Current action and preconditions to check: trajectory_clear

Your task: For each precondition in the list above, predict whether it will hold at this action.

Consider the current scene as observed from the mobile robot's camera, and analyze the predicted future states of all dynamic agents (e.g., people, animals, vehicles, or any moving entities) within the NEXT SECOND.

IMPORTANT: Only answer "very likely" if you are absolutely certain—based on strong, clear evidence—that a dynamic agent will violate the precondition in the predicted future state. Do NOT answer "very likely" for unlikely, ambiguous, or low-probability risks.

Ask yourself for each precondition: Is there a high probability, with clear and convincing evidence, that the predicted future states of any dynamic agent will interfere with the predicted future state of the currently executing action within the NEXT SECOND, causing that precondition to fail?

Assess the risk level based on these predictions. Use "likely" or "very likely" if motions create a clear risk of interference.

Use "neutral" or "improbable" if agents are nearby but their predicted paths are clearly diverging or non-conflicting.

Failure Risk Categories: "very improbable", "improbable", "neutral", "likely", "very likely"

Answer Format: Output ONLY the probability_of_failure value from these categories: "very improbable", "improbable", "neutral", "likely", "very likely"

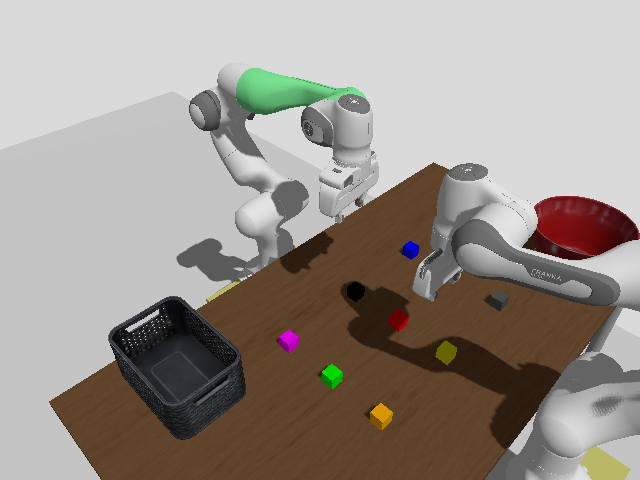

Answer: very improbable